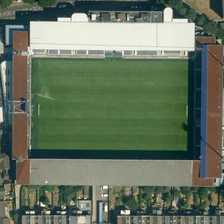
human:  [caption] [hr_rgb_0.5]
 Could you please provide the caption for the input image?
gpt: many buildings and green trees are around a large stadium .

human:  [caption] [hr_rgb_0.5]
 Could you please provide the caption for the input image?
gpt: many buildings and green trees are around a large stadium .

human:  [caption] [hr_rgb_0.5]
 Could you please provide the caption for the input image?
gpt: many buildings and green trees are around a large stadium .

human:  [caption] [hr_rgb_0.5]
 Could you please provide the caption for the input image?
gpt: many buildings and green trees are around a large stadium .

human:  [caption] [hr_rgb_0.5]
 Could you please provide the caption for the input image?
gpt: many buildings and green trees are around a large stadium .